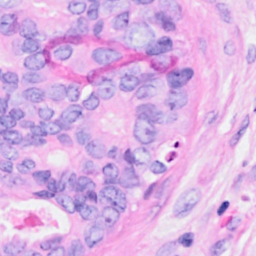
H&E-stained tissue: Breast